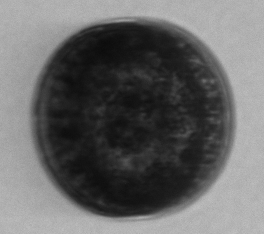
Label: Coscinodiscus